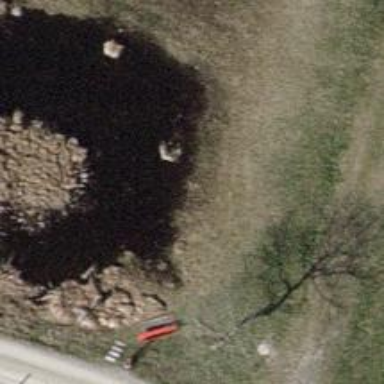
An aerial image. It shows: Red bench.